Question: The Applescript below is in the form that I have used for a number of years. And is basically a well known method of sending emails using Applescript.
'''
tell application "Mail"
set newMessage to make new outgoing message with properties {subject:"IP Address", content:"Your IP Address Is: 86.195.132.134"}
tell newMessage
set visible to false
set sender to "mark@sender.com"
make new to recipient at end of to recipients with properties {address:"recipient@mac.com"}
send
end tell
end tell
'''
What I just noticed today is the 'sender' email set in the script, may not be the one Mail.app
uses if its account mail box is not selected. A random one will be used if the main inbox is selected or if an individual mailbox is selected then an address from it's account will be used.
I think this is because in the Mail preferences, under Composing. There is a setting to '
---

---
You cannot select 'NO'. The only options are 'Account of selected mailbox' or one of the email addresses that are in the combo box drop down.
I must admit I do not know if this was been happening before I went to Lion.
Does anyone know of a fix for this, or if this is a known bug??.
Thanks.
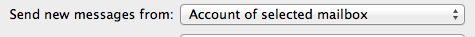
Answer: this worked for me just now, hope it helps:
'''
tell application "Mail"
set theOutMessage to make new outgoing message with properties {visible:true}
tell theOutMessage
make new to recipient at end of to recipients with properties {address:"first@mail.com"}
set sender to "Name Surname <name.surname@mail.com>"
set subject to "Message Subject"
set content to "Message Text"
end tell
end tell
'''